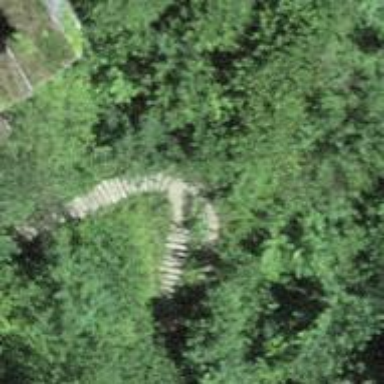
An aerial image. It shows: Set of steps on the road.